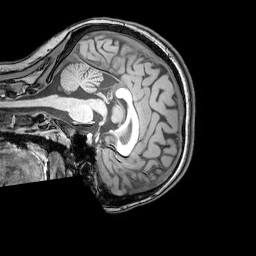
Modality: T1w
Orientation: sagittal
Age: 20
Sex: female
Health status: healthy
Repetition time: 0.081 s
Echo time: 0.037 s